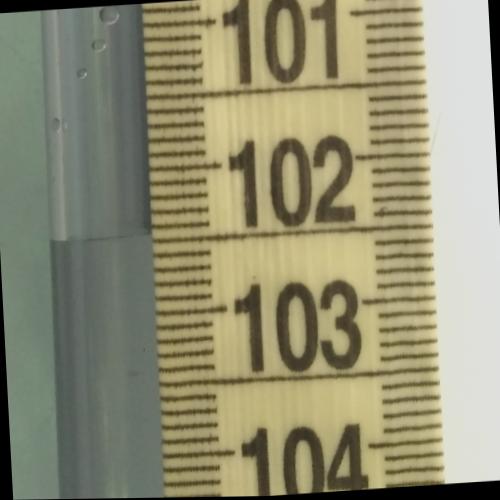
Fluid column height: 102.5 cm